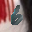
Label: 6